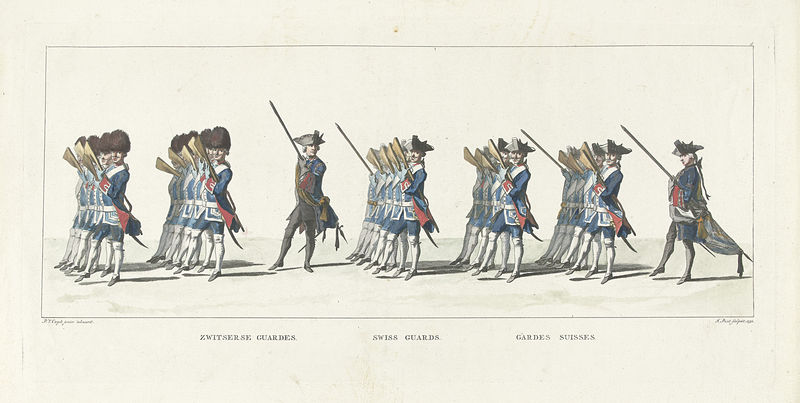
Titel: Lijkstatie van Willem IV, 1752, plaat 6
Künstler: Jan Punt
Standort: Amsterdam
Institution: Rijksmuseum
Schlagwörter: blau, mann, zeichnung, arm, soldaten, soldat, armee, marsch, gewehr, parade, schweizer garde, bewaffung, zinnsoldaten